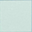
Piece: xx